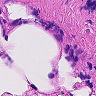
Metastatic tissue present: no